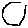
Label: hexagon